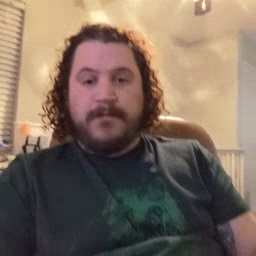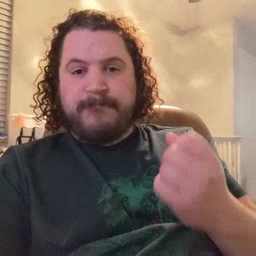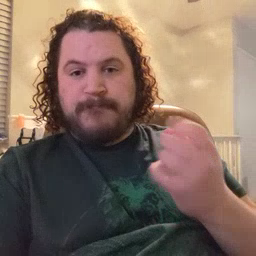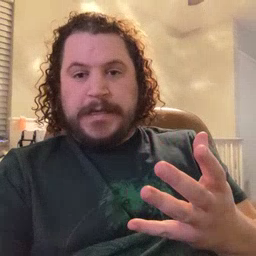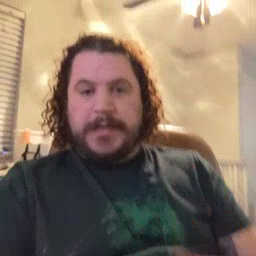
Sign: many